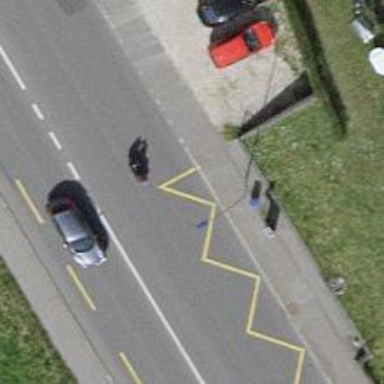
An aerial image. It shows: Public transport stop position.